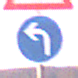
Verkehrszeichen: VorgeschriebeneFahrtrichtungLinks
Zusatzzeichen oben: Lichtzeichenanlage
Umgebung: Outdoor, Nature
Tageszeit: SunriseSunset
Wetter: PartlyCloudy
Licht: Natural
Jahreszeit: NotSpecified
Kontrast: LowContrast